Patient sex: M
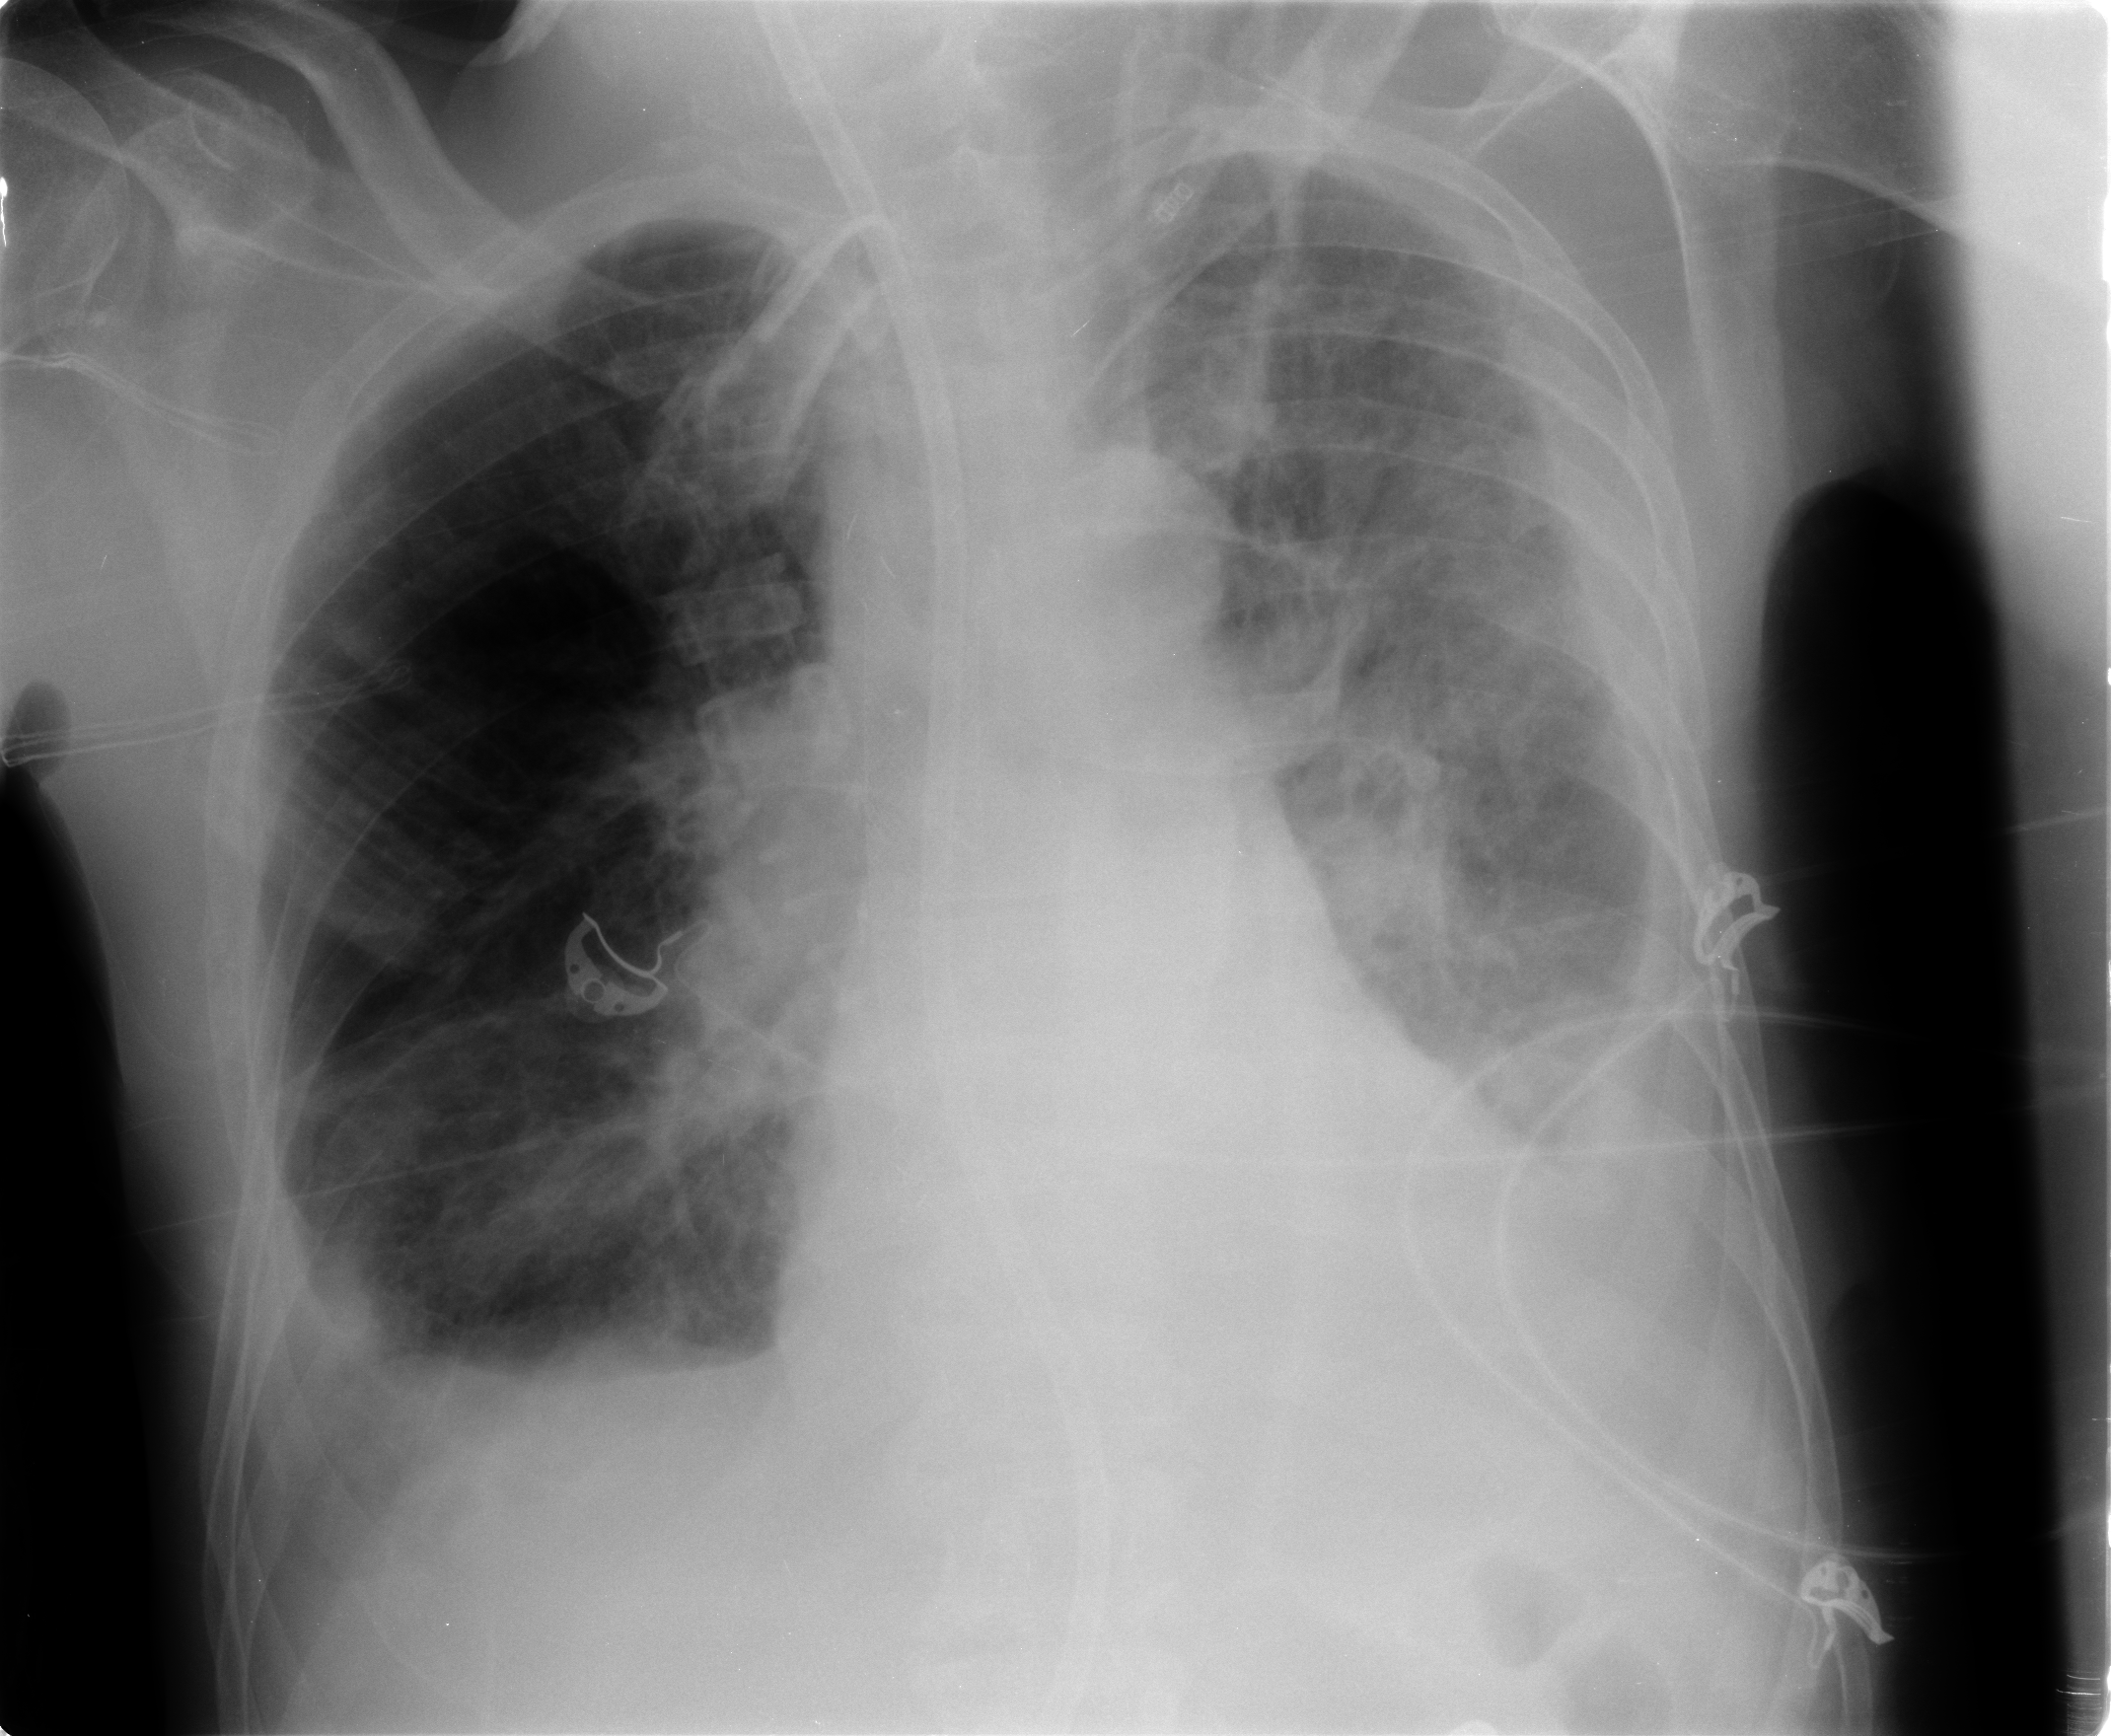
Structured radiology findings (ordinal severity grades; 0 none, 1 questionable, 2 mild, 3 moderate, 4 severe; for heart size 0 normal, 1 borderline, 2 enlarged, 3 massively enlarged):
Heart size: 2
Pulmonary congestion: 2
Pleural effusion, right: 2
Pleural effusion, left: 2
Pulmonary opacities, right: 2
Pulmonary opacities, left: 3
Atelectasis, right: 3
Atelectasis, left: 3